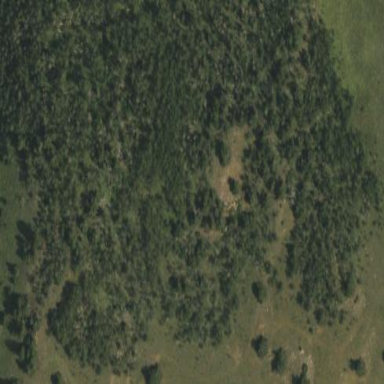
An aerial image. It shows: Dense woodland with mixed leaf types and cycles. The area is covered with trees.